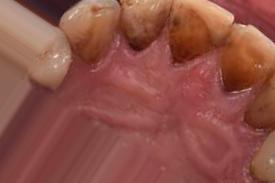
Condition: Tooth Discoloration